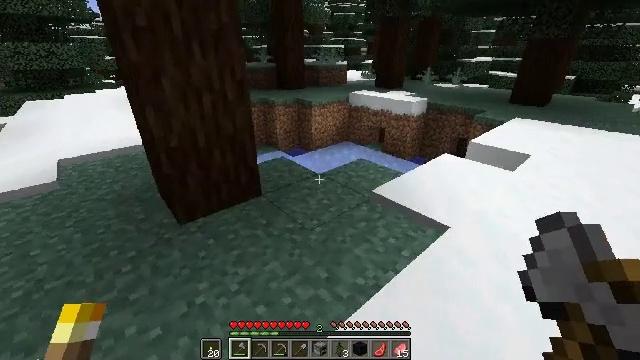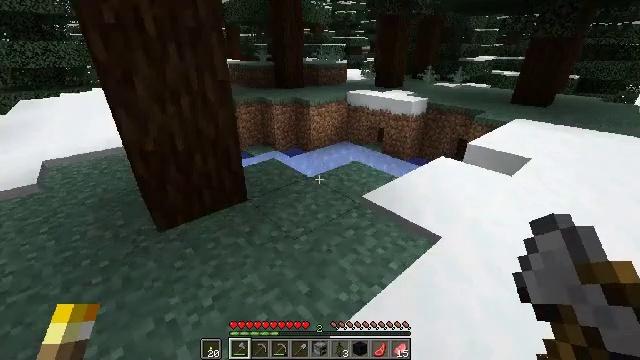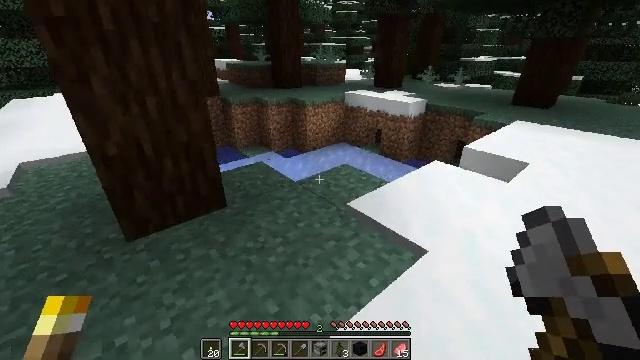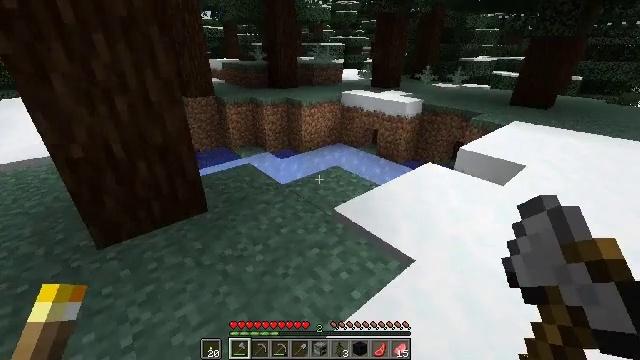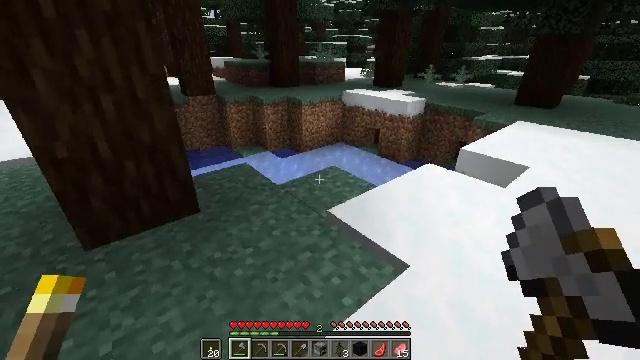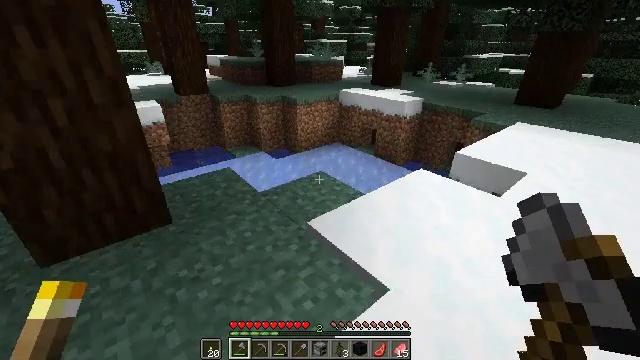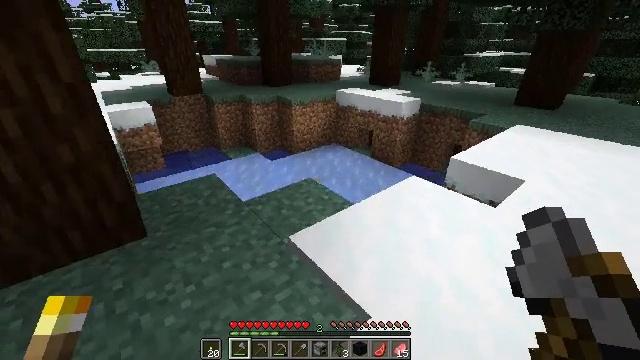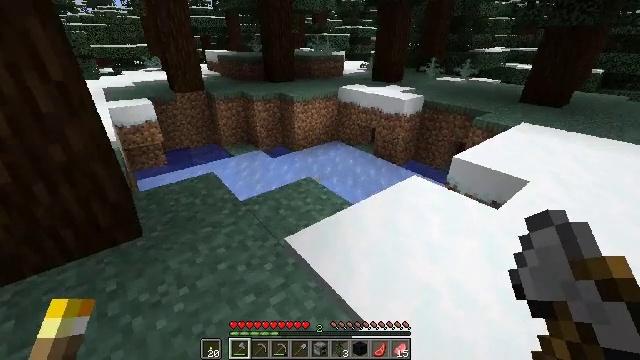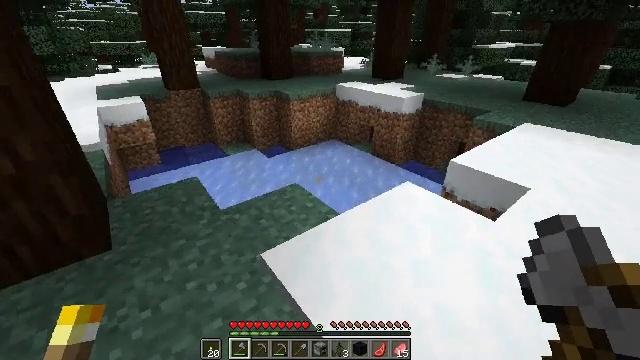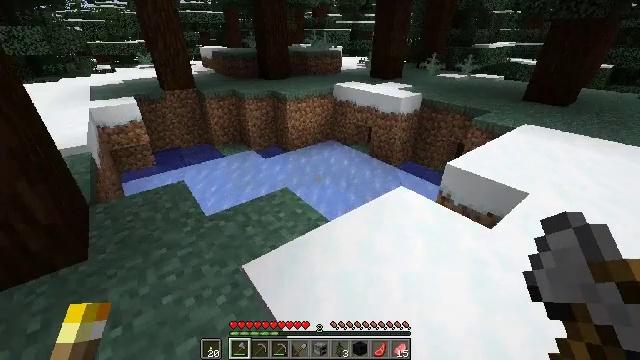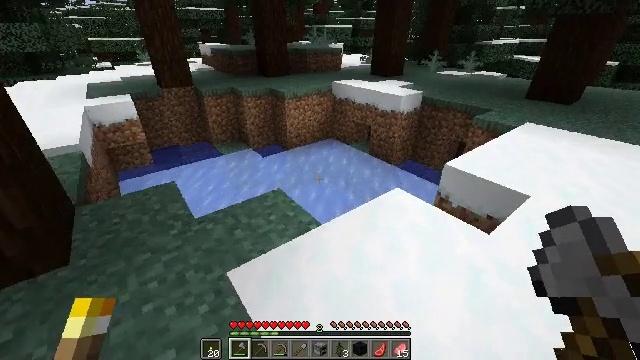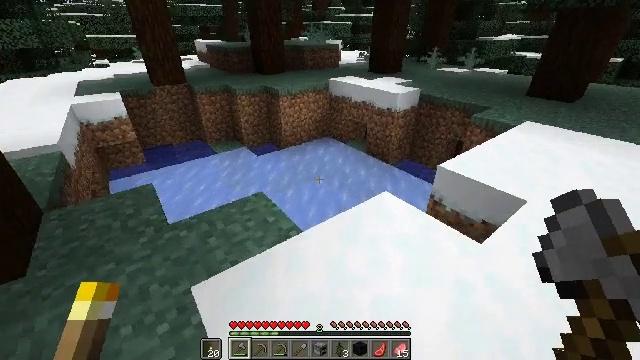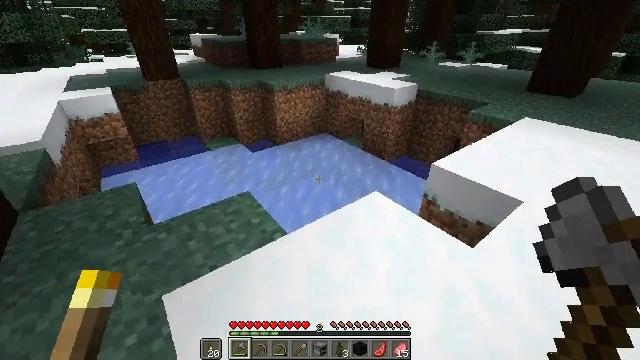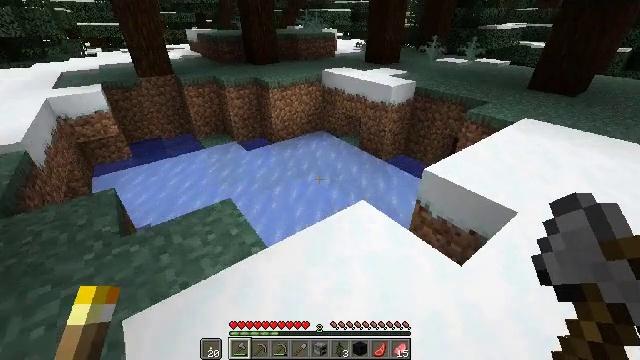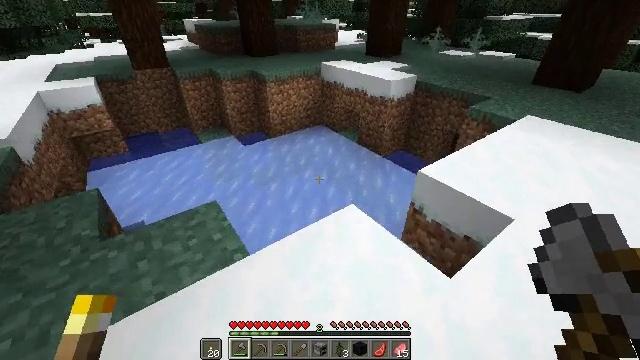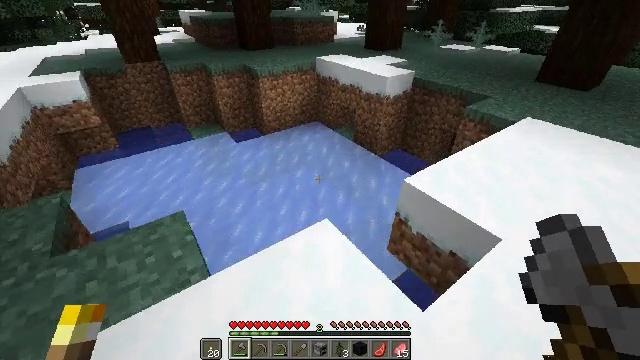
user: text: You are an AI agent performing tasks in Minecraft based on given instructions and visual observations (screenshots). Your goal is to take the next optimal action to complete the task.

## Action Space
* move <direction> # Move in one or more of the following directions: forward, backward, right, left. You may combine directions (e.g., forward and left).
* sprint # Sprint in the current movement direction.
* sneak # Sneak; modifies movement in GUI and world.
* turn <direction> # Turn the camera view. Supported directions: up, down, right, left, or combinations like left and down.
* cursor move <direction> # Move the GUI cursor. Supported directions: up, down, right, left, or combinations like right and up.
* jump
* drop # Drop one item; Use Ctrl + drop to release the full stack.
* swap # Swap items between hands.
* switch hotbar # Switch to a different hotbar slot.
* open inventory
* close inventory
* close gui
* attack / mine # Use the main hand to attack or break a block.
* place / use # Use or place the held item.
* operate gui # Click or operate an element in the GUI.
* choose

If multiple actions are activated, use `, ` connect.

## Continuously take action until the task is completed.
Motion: motion action
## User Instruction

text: Collect snow by holding the left button.
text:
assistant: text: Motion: move forward and move right
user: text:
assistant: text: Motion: move forward and move right
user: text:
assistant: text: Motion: move forward and move right
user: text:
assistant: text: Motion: move forward and move right
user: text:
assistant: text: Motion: move forward and move right
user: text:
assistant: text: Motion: move forward and move right
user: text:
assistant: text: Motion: move forward and move right
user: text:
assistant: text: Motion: move forward and move right
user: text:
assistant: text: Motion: move forward and move right
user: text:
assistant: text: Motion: move forward and move right
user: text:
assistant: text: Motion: move forward and move right
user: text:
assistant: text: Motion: move forward and move right
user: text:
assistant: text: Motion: move forward and move right
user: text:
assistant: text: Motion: move forward and move right, turn down
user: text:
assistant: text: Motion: move forward and move right, turn down
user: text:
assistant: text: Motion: move forward and move right, turn down
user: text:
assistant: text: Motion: move forward and move right, turn right and down
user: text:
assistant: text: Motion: move forward and move right, turn right
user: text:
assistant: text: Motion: move forward and move right
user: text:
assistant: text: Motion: move forward and move right
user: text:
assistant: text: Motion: move forward and move right
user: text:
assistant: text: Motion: move forward and move right
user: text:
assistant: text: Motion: move forward and move right, turn right and up
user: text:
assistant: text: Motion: move forward and move right, turn right and up
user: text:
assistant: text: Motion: move forward and move right, turn right and up
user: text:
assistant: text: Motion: move forward, turn right
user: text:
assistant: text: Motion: move forward
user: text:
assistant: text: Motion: move forward
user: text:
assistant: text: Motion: move forward
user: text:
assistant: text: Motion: move forward